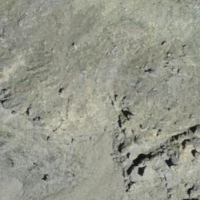
EUNIS habitat code: 48
Species observed at this site:
Gypaetus barbatus